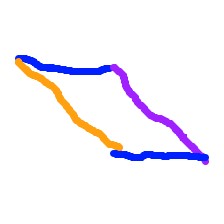
Shape: parallelogram